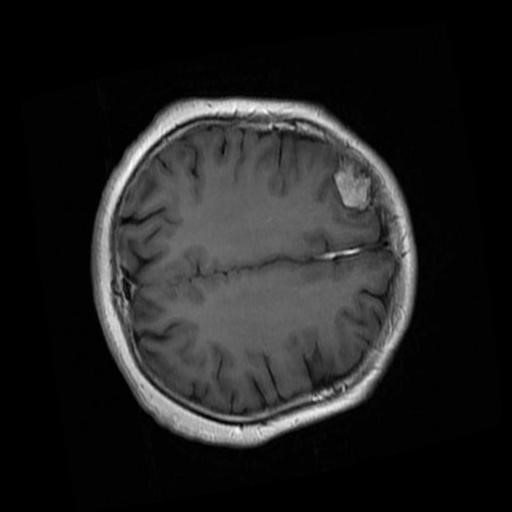
Label: brain_menin